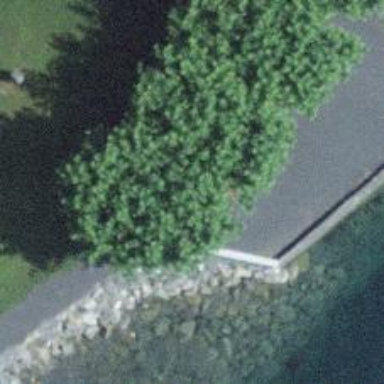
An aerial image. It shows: Picnic table located in leisure land area.